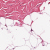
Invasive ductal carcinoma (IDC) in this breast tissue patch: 0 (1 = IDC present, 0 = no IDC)